The image is the raw acceleration waveform (amplitude versus time) of a rotating-machine vibration signal. What is the most likely rotor condition (normal, misalignment, unbalance, looseness)?
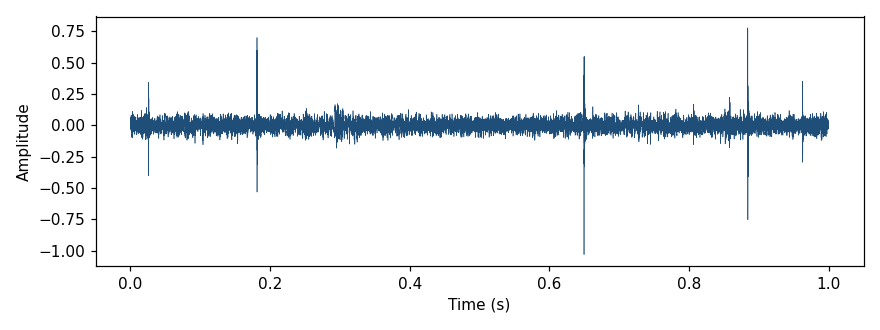
Answer: misalignment